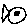
Label: fish